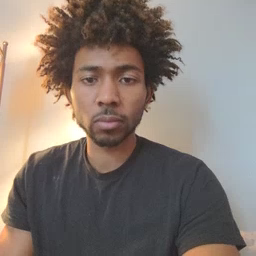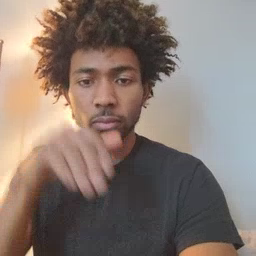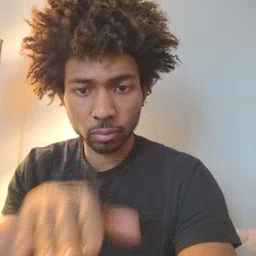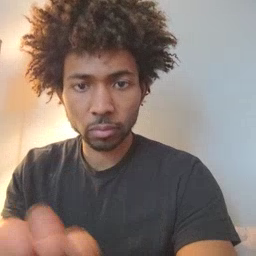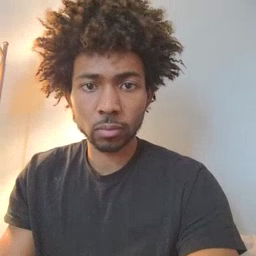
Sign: into